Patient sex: F
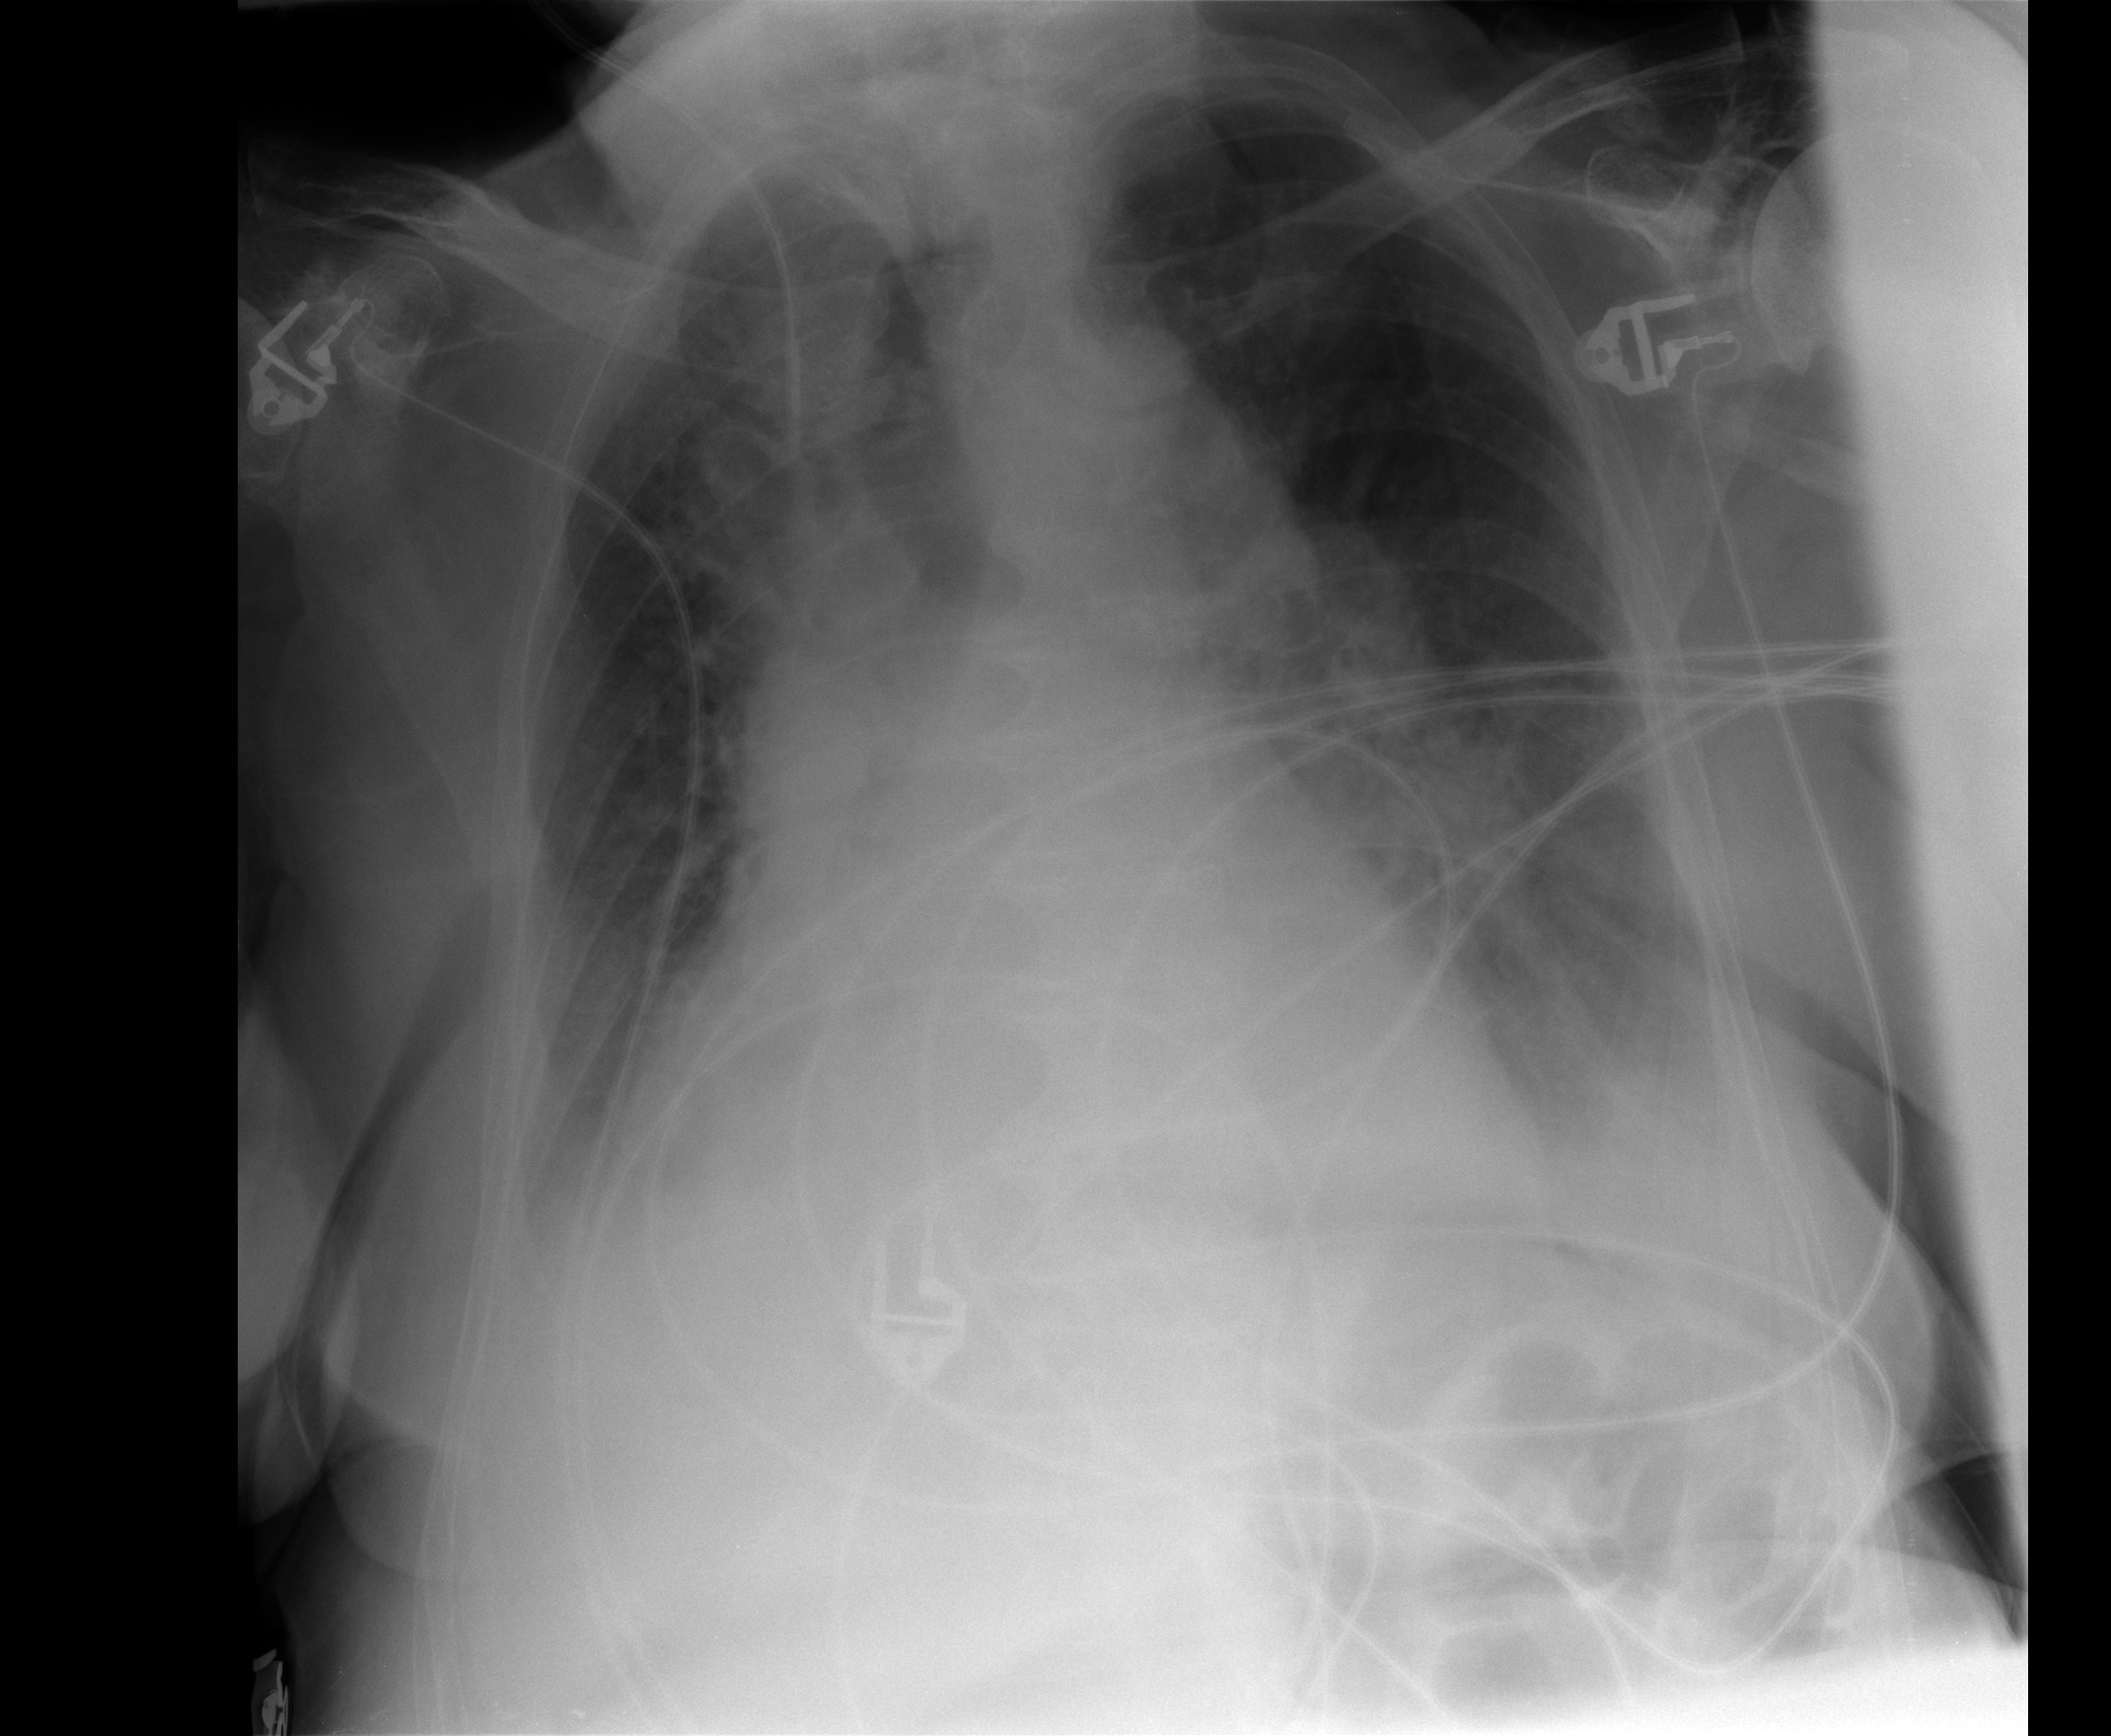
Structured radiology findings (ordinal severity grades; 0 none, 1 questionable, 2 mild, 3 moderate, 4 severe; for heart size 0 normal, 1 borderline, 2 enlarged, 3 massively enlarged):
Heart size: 0
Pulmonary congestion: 2
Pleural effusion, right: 2
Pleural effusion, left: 2
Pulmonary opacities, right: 0
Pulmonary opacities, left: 0
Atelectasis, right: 2
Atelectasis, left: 1